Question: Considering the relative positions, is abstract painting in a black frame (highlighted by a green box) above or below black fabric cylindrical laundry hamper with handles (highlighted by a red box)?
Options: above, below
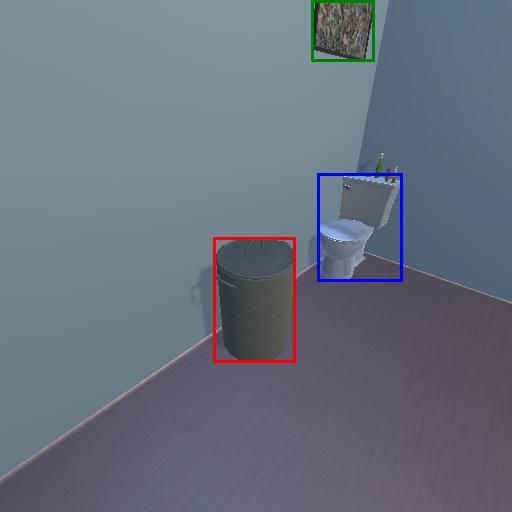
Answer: above